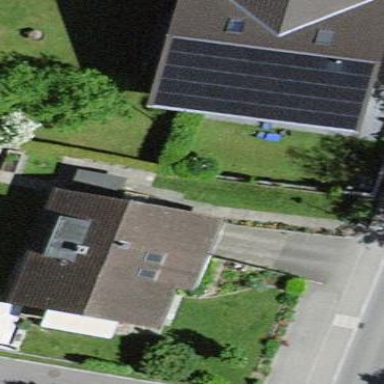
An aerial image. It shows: Residential building.